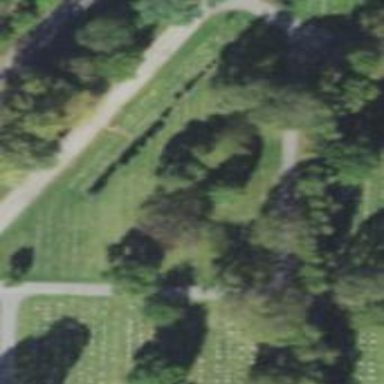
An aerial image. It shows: Historic memorial located in graveyard.